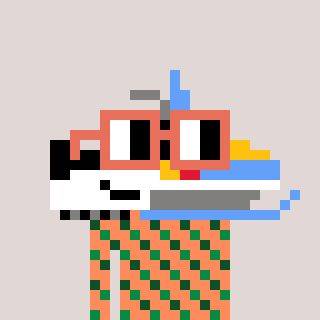
a pixel art character with square orange glasses, a snowmobile-shaped head and a peachy-colored body on a warm background